Question:
As you can see from the attached image the CPU graph on my dual core machine is weirdly symmetrical!
Is this some sort of load balancing to prevent one core being used more than the other? What are the reasons behind it (heat distribution maybe)?
Of course my main concern: is my single thread PSNR image algorithm achieving 100%?
CPU is Core 2 Duo E6850 3Ghz running Ubuntu 10.4.
Thanks
Ross
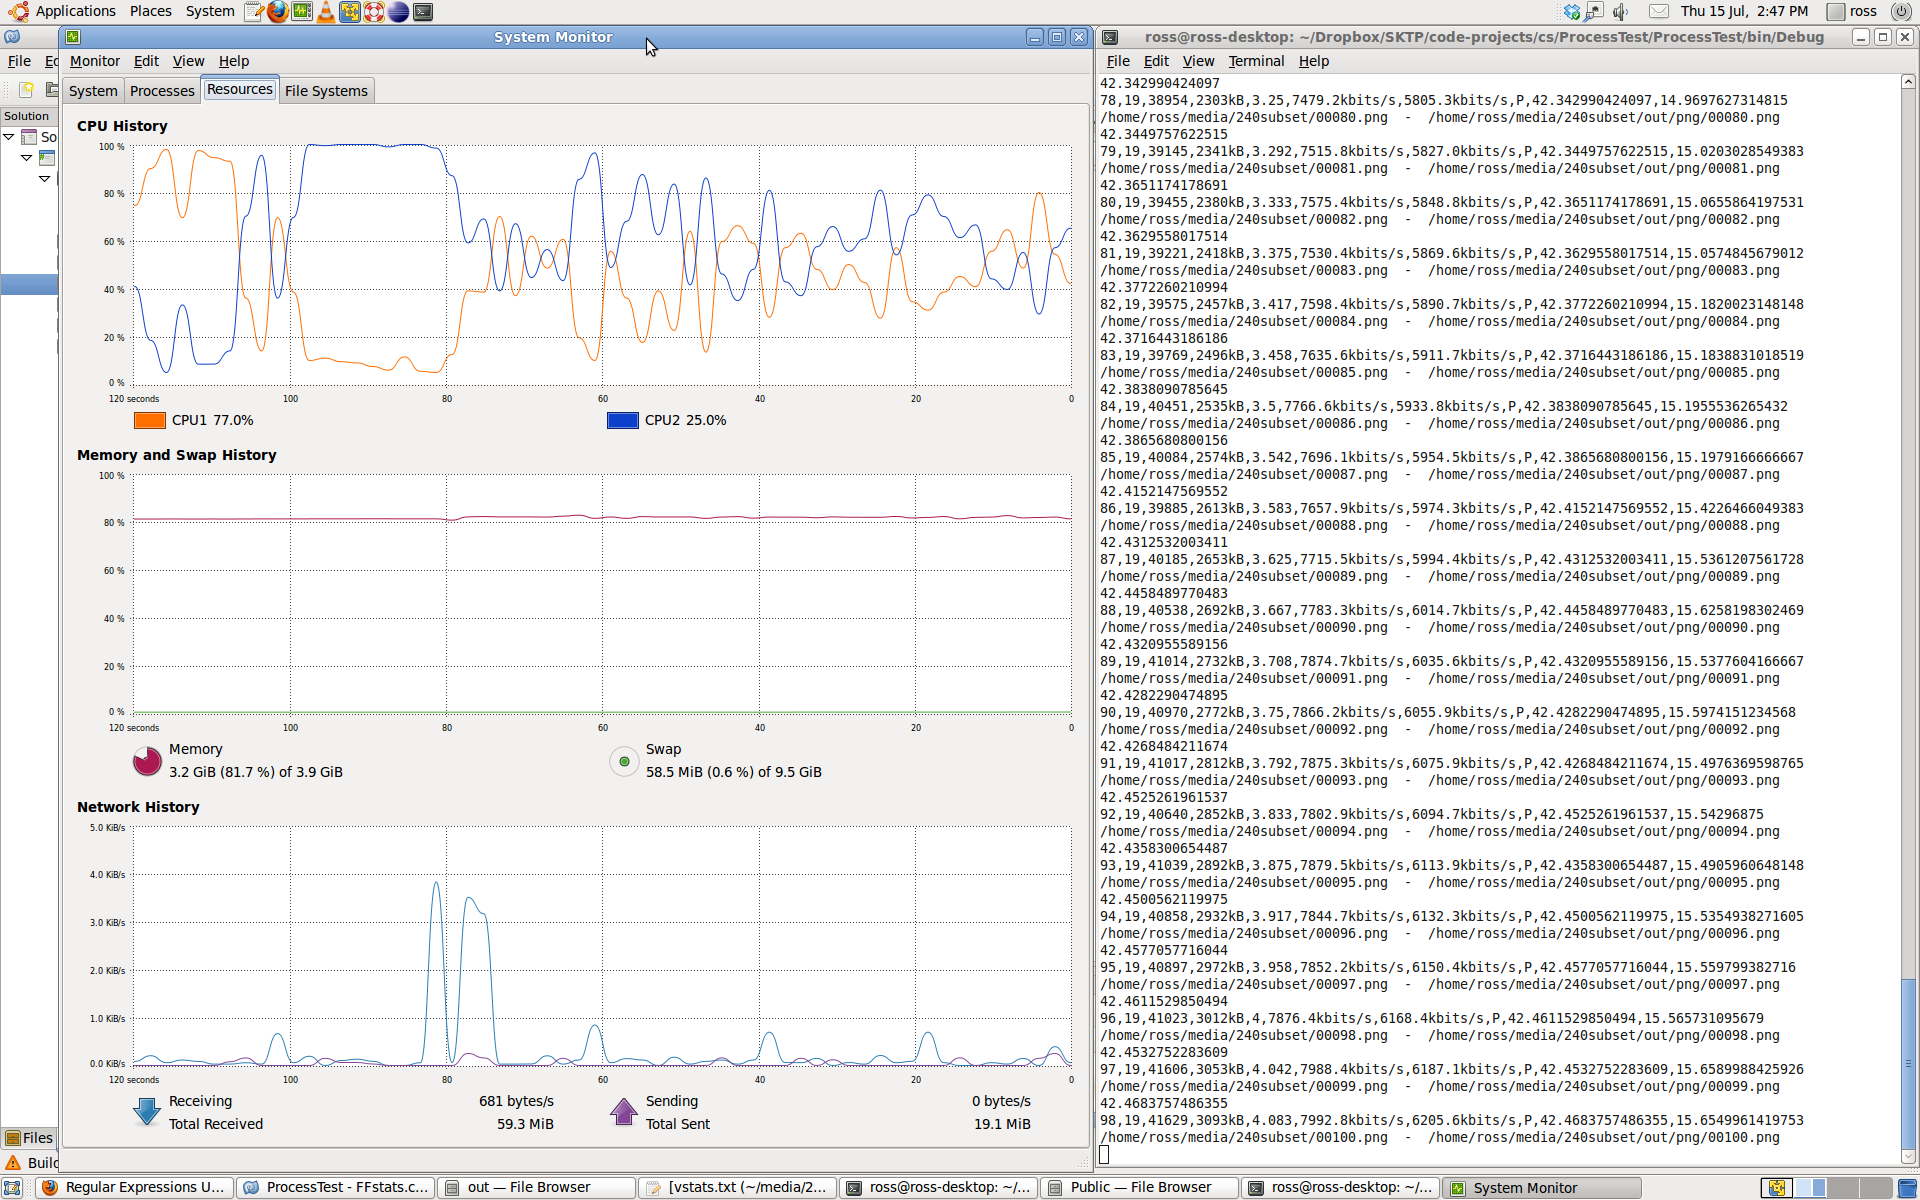
Answer: You are achieving a 50% load using both CPUs. Your program is not attached to a fixed CPU so it's switching, depending on the kernel (and other processes running on your system).
If you want to be sure your process is running on one of your cores, you have to set affinity (<URL>. This way, you should see a 100% load on one core, the other one being used for other tasks.